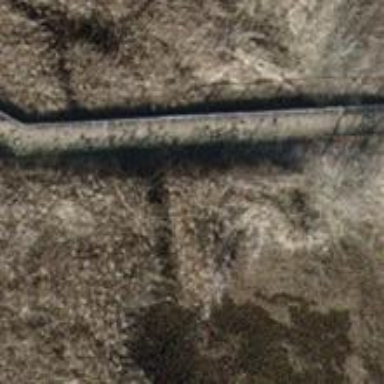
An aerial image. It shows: Path leading to bridge.